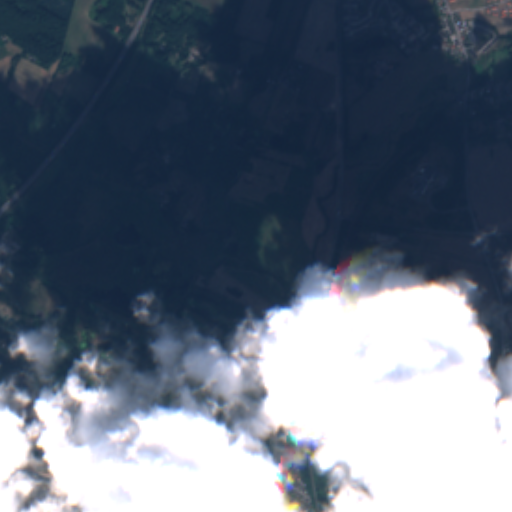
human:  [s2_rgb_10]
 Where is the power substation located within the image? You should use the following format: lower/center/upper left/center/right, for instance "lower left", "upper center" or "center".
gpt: The power substation is located in the upper right of the image.
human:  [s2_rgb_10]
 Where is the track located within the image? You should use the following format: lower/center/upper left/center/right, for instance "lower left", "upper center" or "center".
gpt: The track is located in the upper right of the image.
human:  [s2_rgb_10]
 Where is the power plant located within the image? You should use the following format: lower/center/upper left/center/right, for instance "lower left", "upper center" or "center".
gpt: There is no power plant in the image.